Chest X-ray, AP view. Patient: 54 years old, sex M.
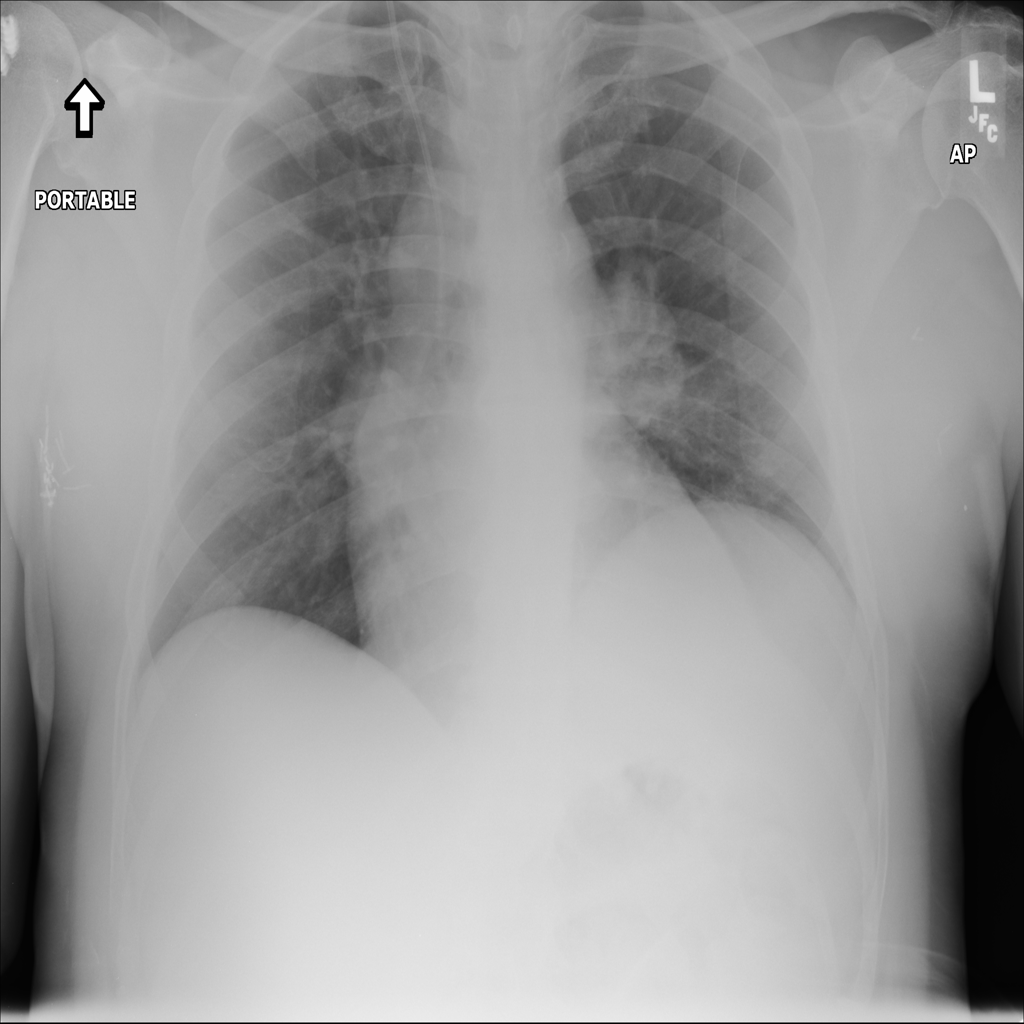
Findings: No Finding